Interaction volume radius: 5 \u00c5
Interaction volume height: 35 \u00c5
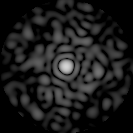
Disorder parameter: 0.8354